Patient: sex F, age 56
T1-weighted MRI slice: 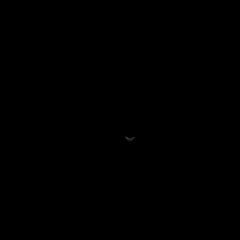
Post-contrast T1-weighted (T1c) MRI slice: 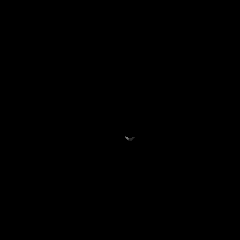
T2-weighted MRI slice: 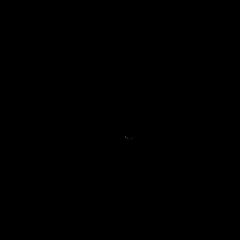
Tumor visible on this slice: no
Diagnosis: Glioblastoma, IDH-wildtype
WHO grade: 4